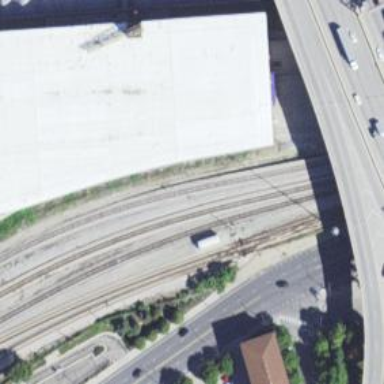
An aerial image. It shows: Railway siding for service.